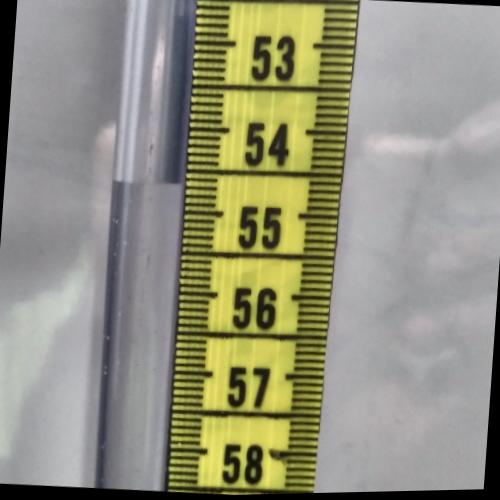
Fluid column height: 54.7 cm